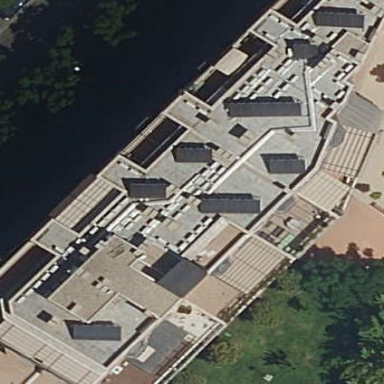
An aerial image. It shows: Part of building.